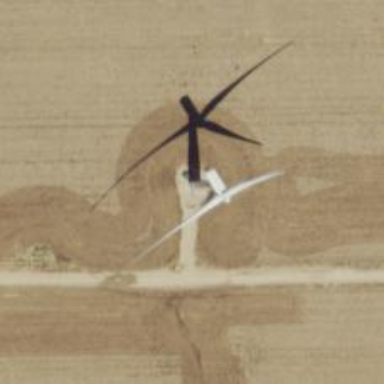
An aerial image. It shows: Wind generator powered by horizontal axis wind turbine.